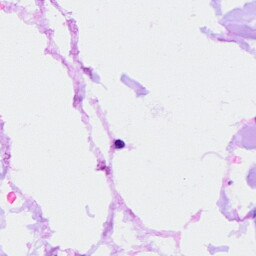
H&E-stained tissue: Ovarian